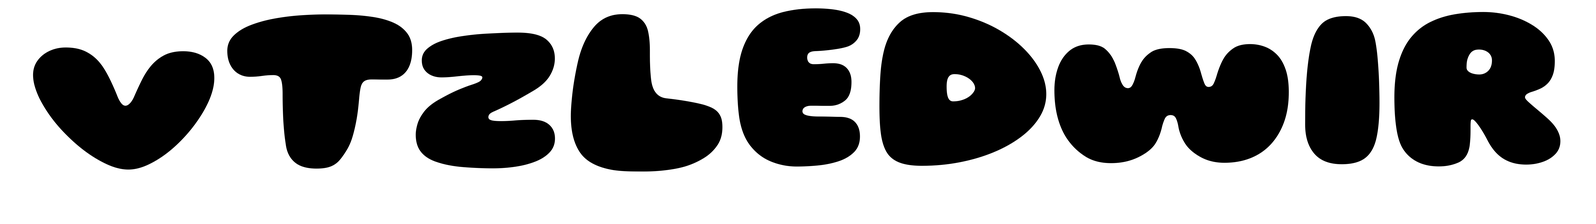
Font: Gluten_Black